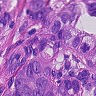
Metastatic tissue present: yes